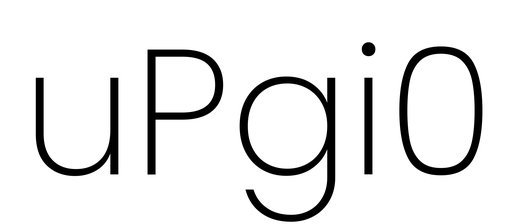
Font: Poppins-ExtraLight